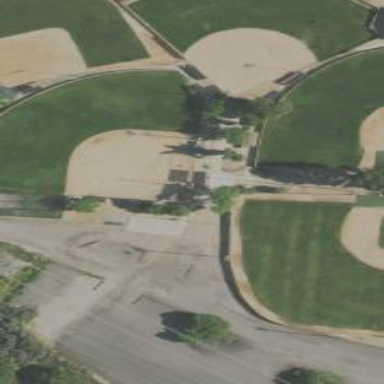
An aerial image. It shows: Baseball pitch for leisure land.